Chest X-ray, PA view. Patient: 45 years old, sex F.
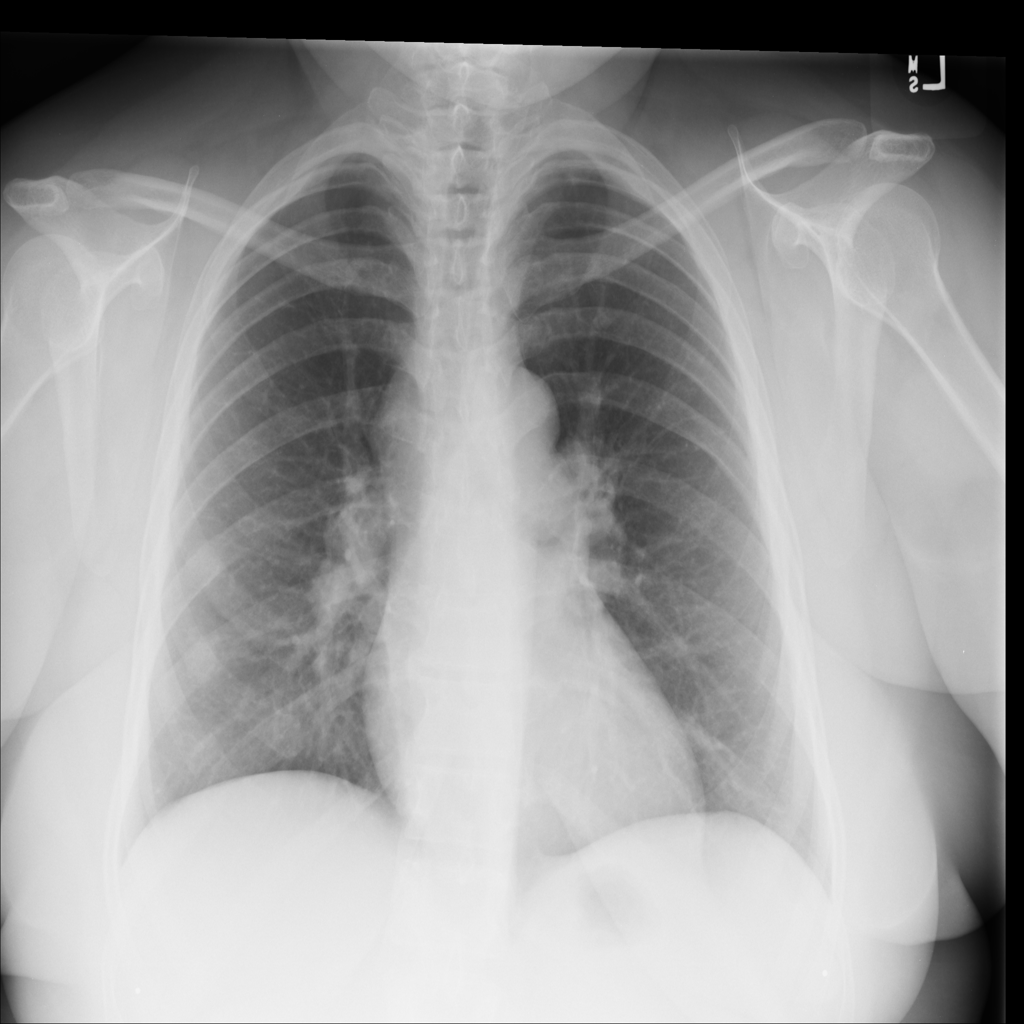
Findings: No Finding